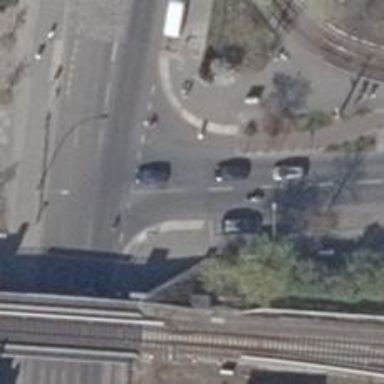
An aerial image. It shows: Unmarked crossing on the road.